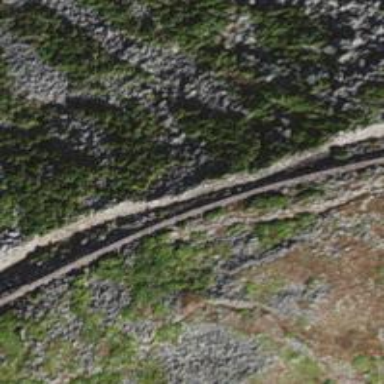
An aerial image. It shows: Preserved narrow-gauge railway bridge.